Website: lowes
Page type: customer-info-address
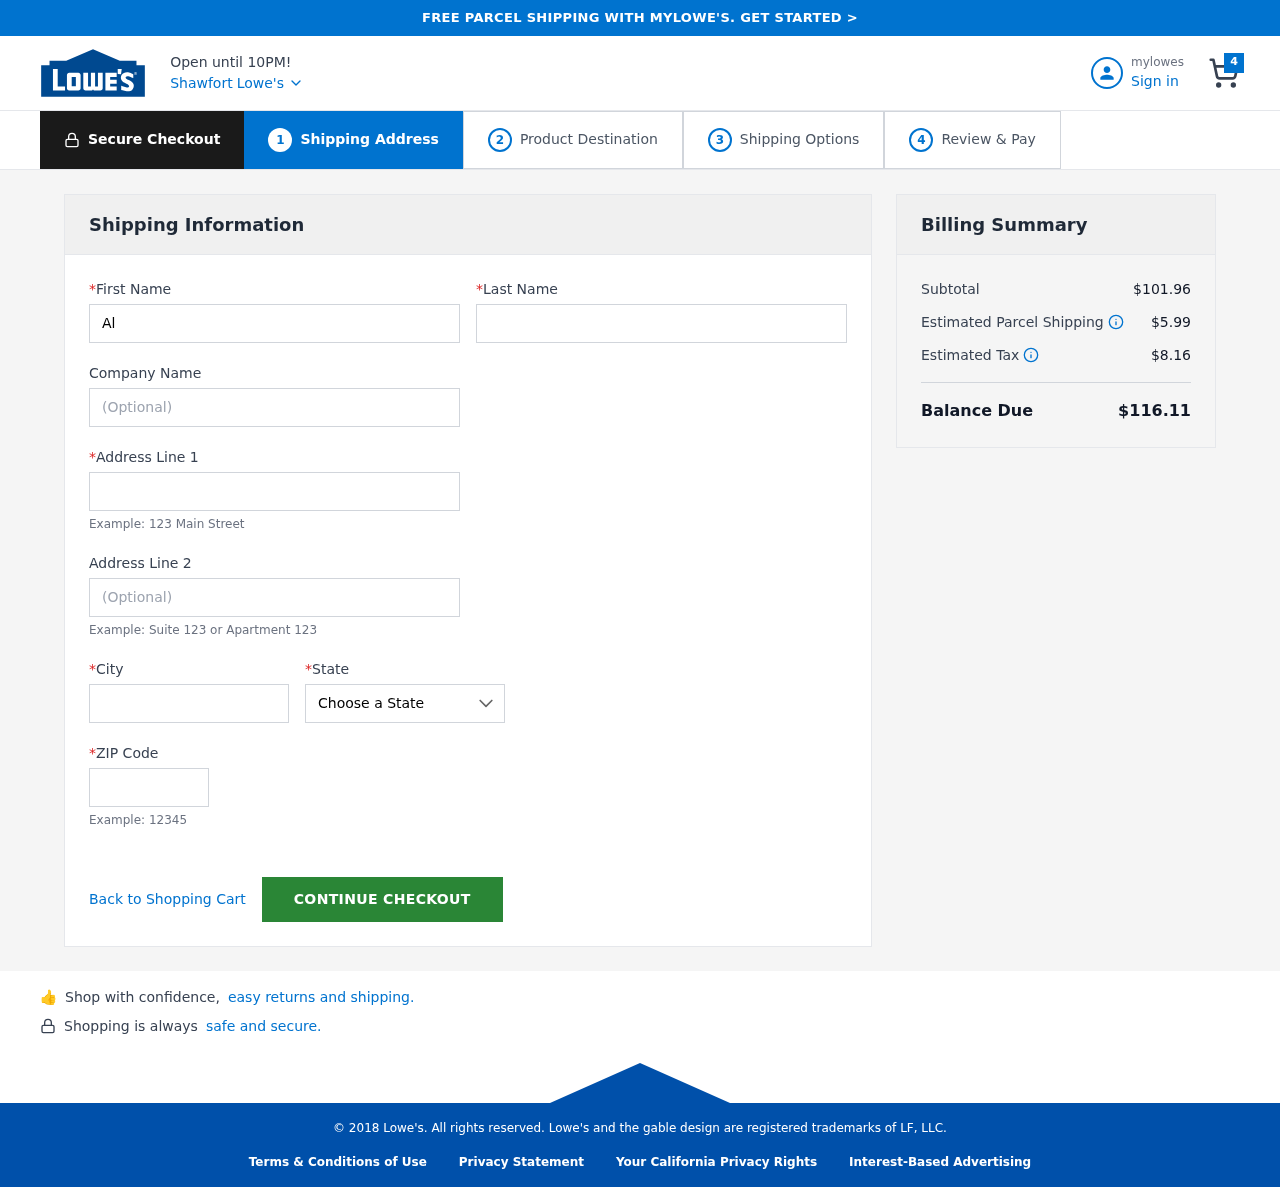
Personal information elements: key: PII_CITY
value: Shawfort
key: PII_FIRSTNAME
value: Alicia
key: PII_LASTNAME
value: Maldonado
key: PII_POSTCODE
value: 64925
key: PII_STATE
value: Maryland
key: PII_STREET
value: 3743 Wong Knoll Suite 759
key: PII_STREET2
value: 01377 Marsh Drive
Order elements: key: ORDER_NUM_ITEMS
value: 4
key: ORDER_SUBTOTAL
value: $101.96
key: ORDER_SHIPPING_COST
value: $5.99
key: ORDER_TAX
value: $8.16
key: ORDER_TOTAL
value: $116.11